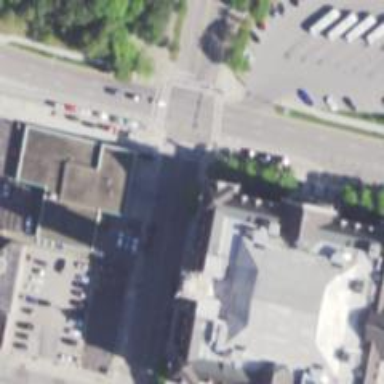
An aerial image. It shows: Footway with asphalt surface and zebra crossing.